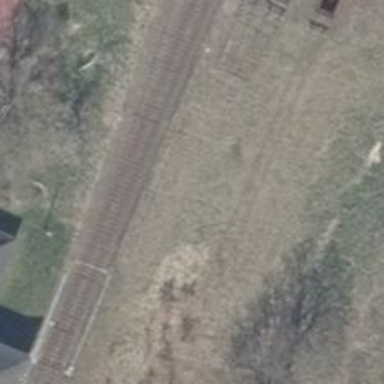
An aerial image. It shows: Abandoned railway yard is depicted.